Field crop: tomato
Growth stage: 1
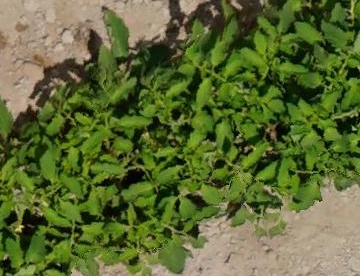
Species: tomato